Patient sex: M
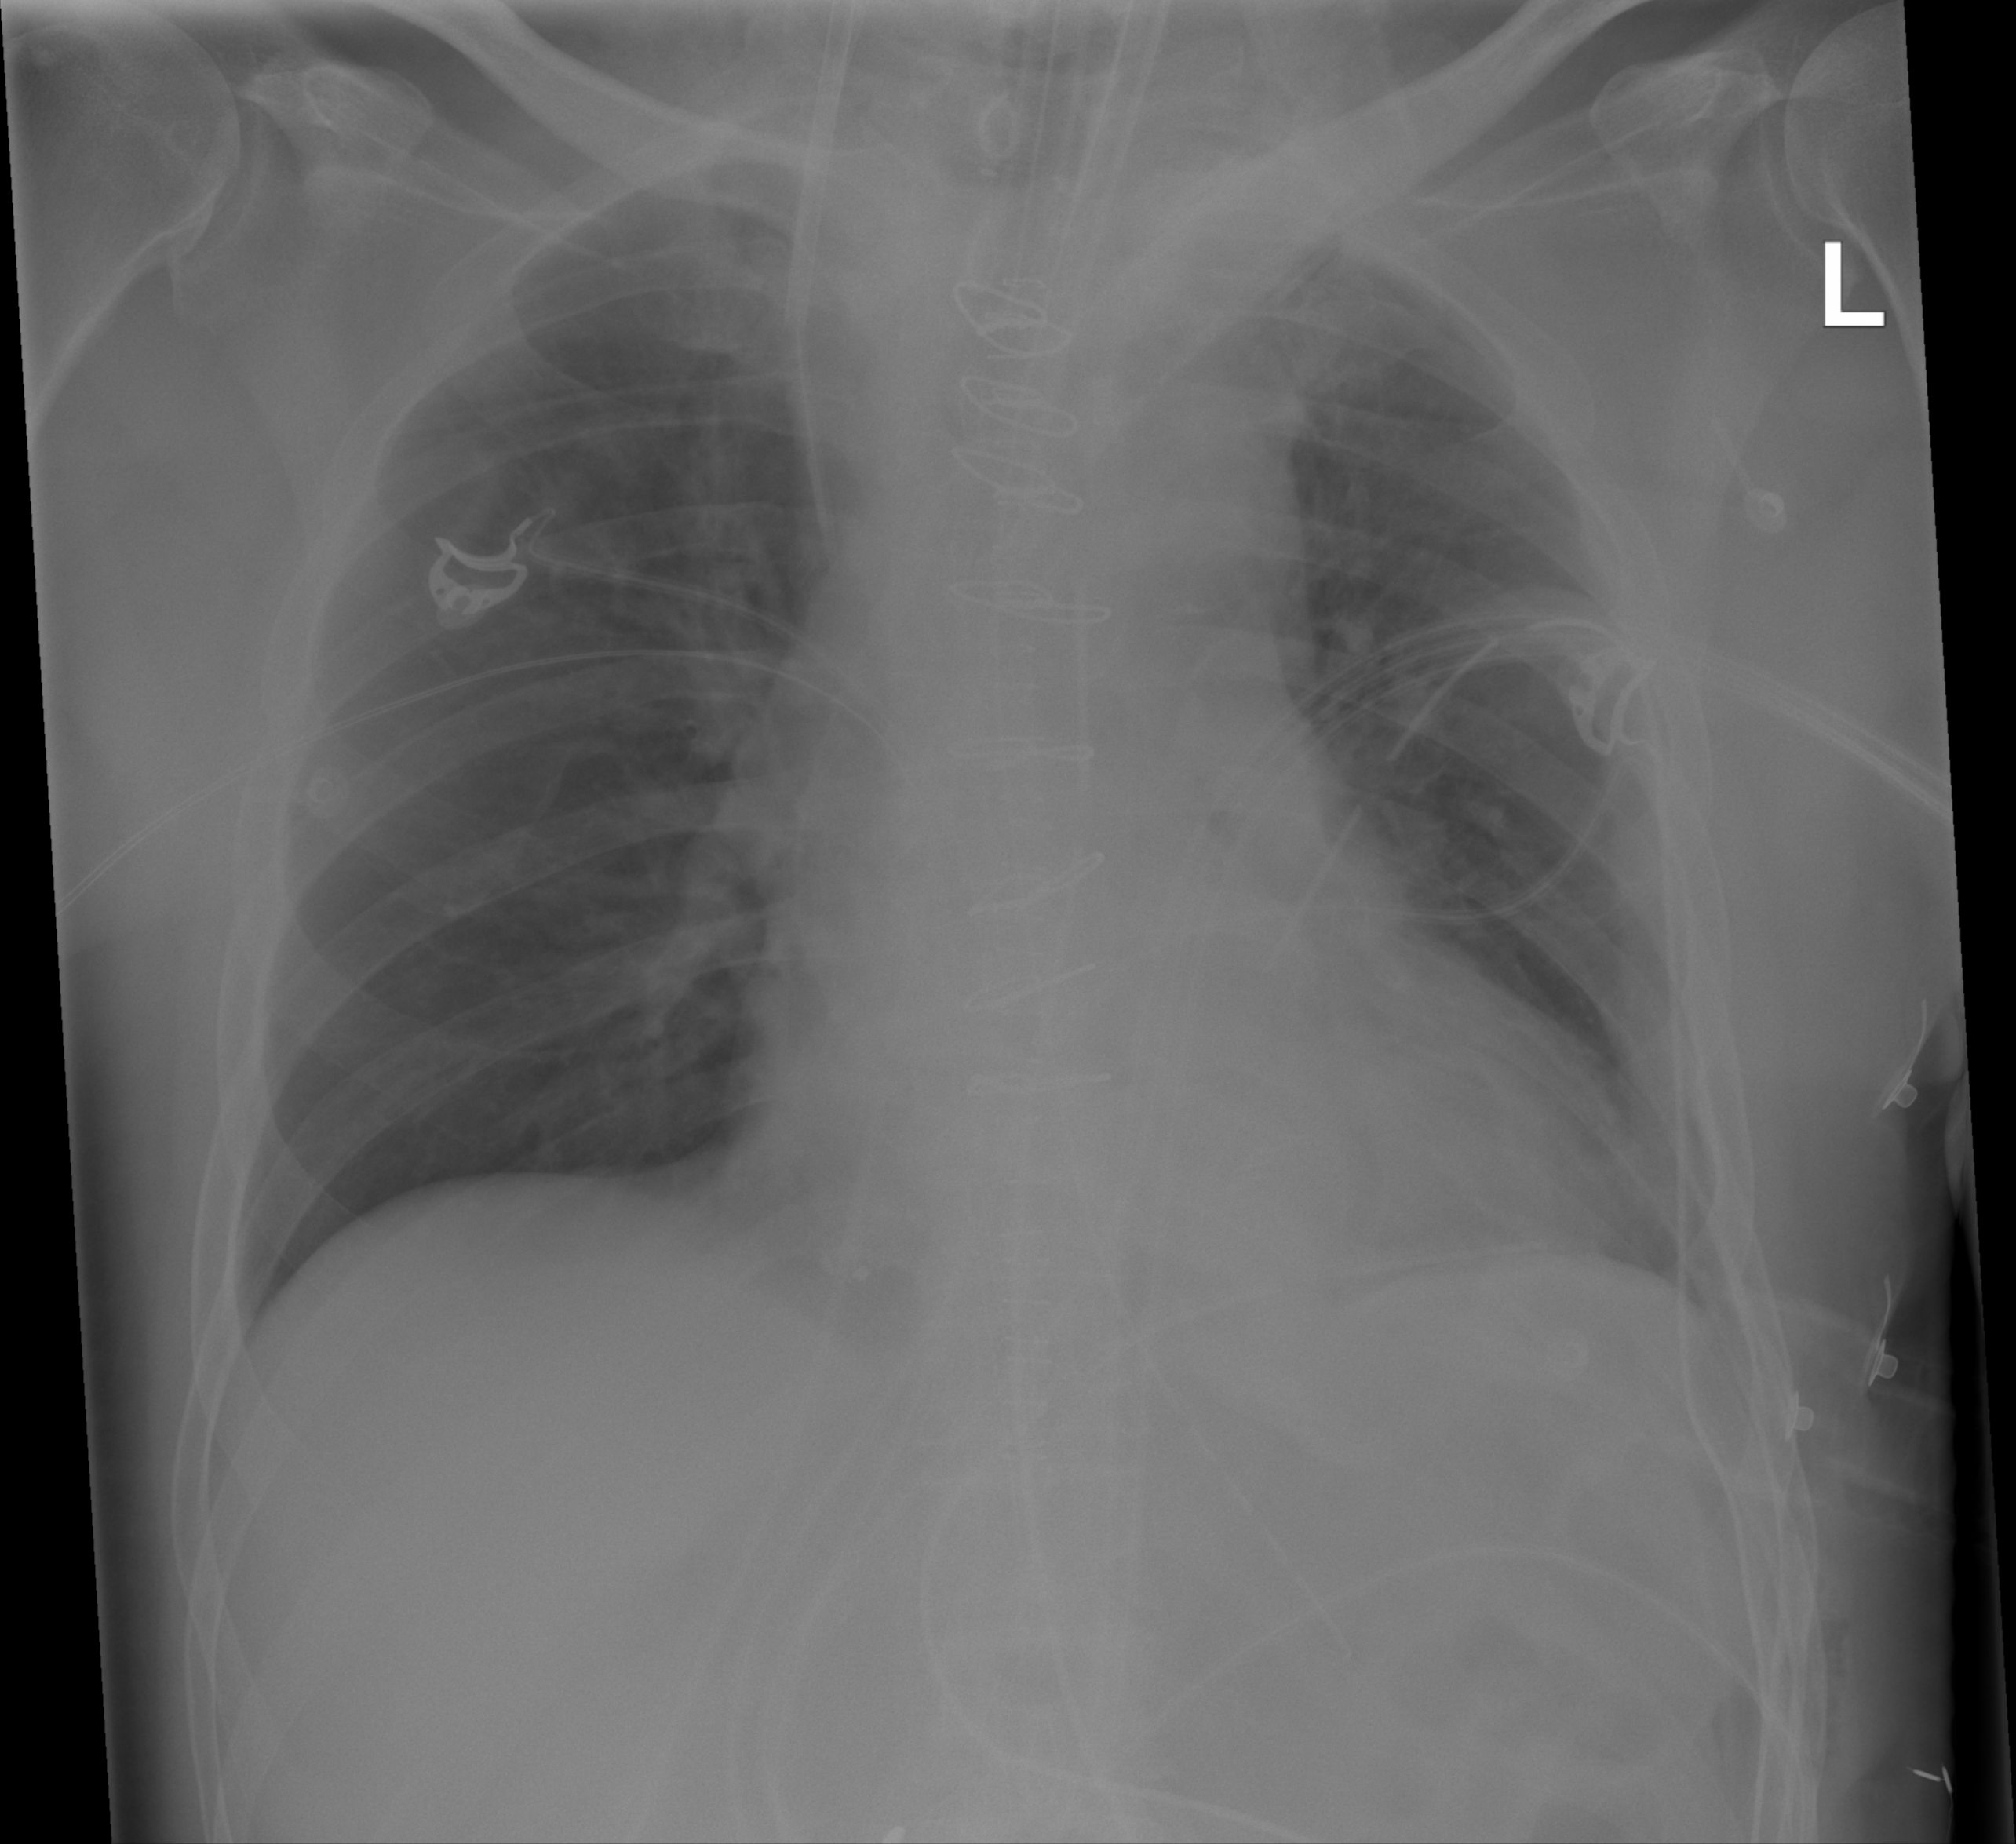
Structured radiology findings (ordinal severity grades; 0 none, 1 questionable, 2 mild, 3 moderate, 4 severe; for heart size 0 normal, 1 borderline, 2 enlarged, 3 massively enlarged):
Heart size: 1
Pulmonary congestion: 0
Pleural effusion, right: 0
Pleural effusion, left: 2
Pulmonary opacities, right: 0
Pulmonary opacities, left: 0
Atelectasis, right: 0
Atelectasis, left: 0